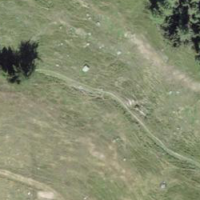
EUNIS habitat code: 26
Species observed at this site:
Viola calcarata
Rhododendron ferrugineum